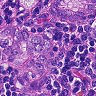
Metastatic tissue present: yes